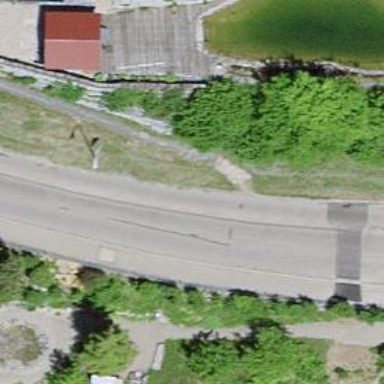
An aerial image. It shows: Set of steps on the road.